Question: Is it possible to enforce your Phonegap app to use right landscape orientation mode only?
I know this is possible for a native iOS app (see screenshot of setting in Xcode)
The only thing for Phonegap I can find is the orientation preference in the config.xml:
'''
<preference name="orientation" value="landscape" />
'''
This preference enforces to show the app in landscape mode but allows you to rotate your screen 180 degrees. This isn't the desired result.
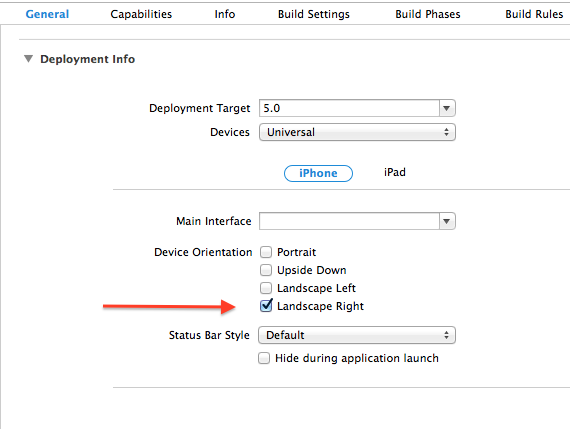
Answer: Solution found:
'''
<gap:config-file platform="ios" parent="UISupportedInterfaceOrientations" overwrite="true">
<array>
<string>UIInterfaceOrientationLandscapeRight</string>
</array>
'''